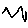
Label: zigzag